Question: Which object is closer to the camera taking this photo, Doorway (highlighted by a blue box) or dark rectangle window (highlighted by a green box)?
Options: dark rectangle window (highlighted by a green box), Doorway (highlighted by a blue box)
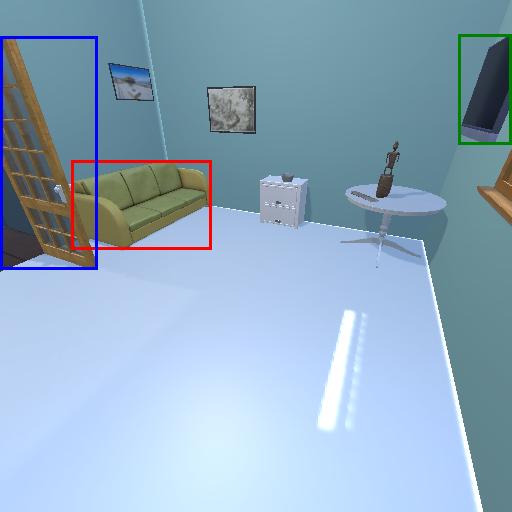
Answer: dark rectangle window (highlighted by a green box)